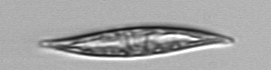
Label: Pleurosigma